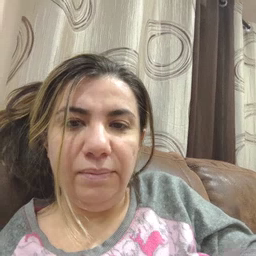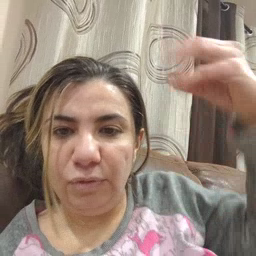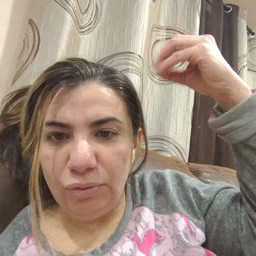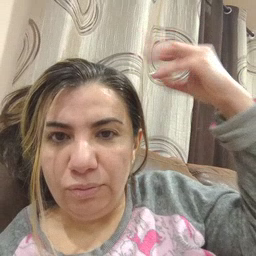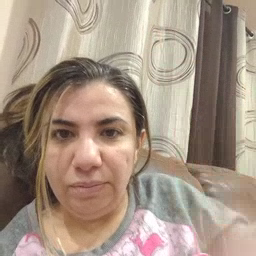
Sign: shower